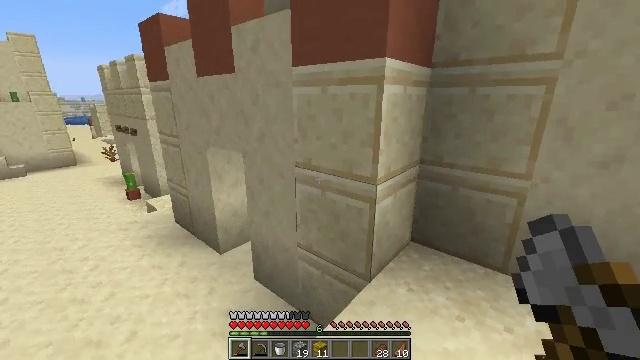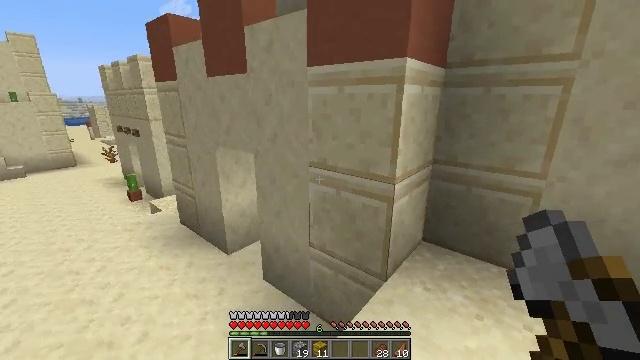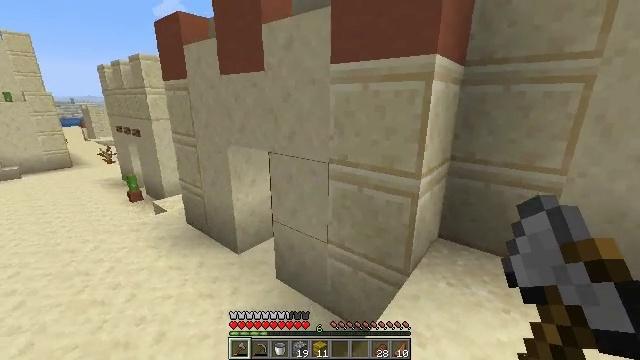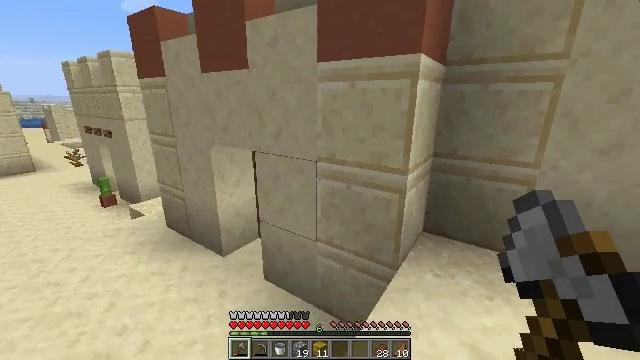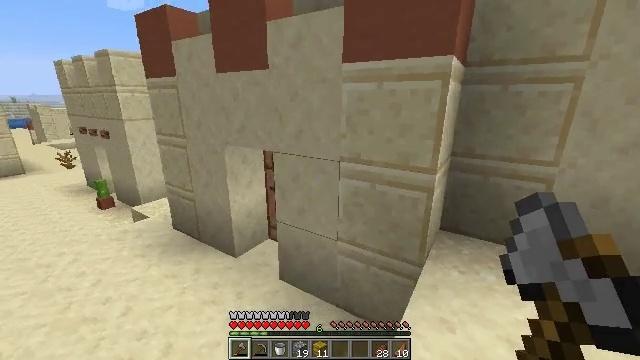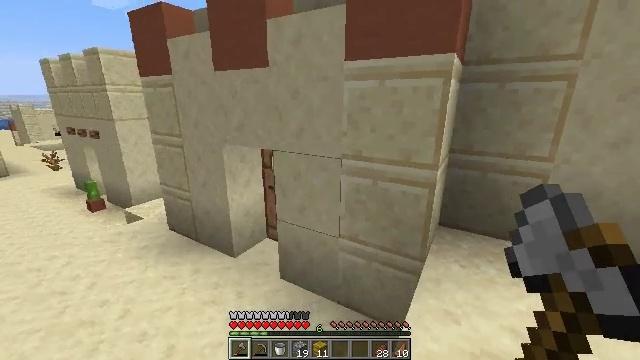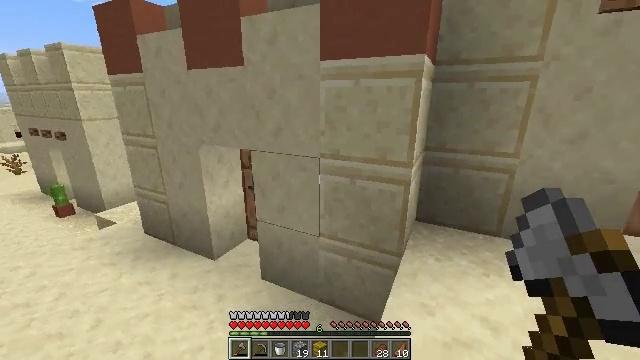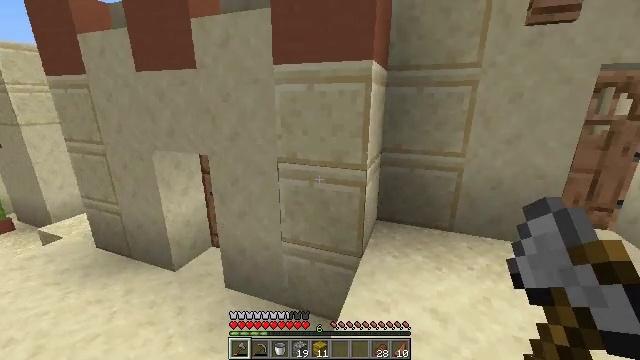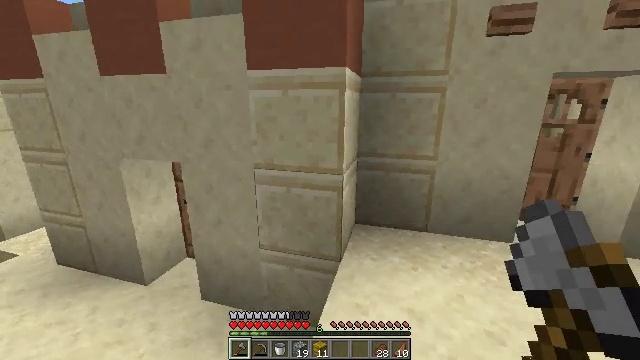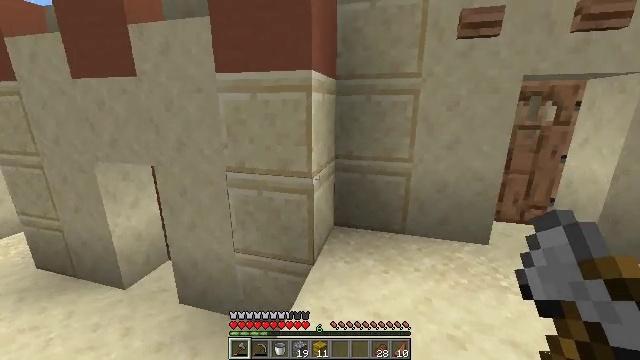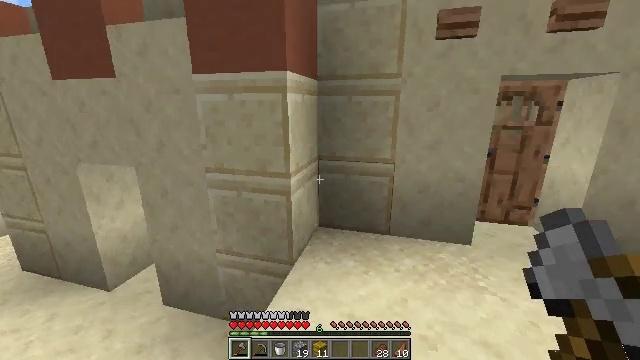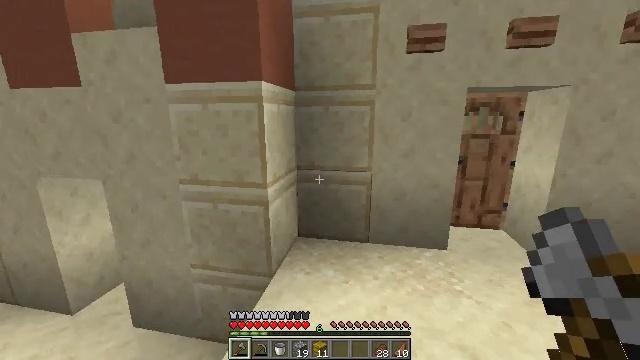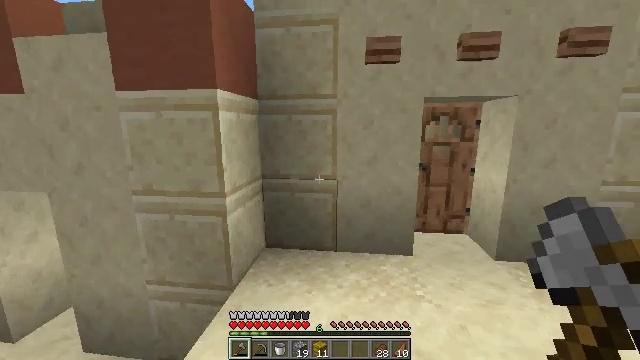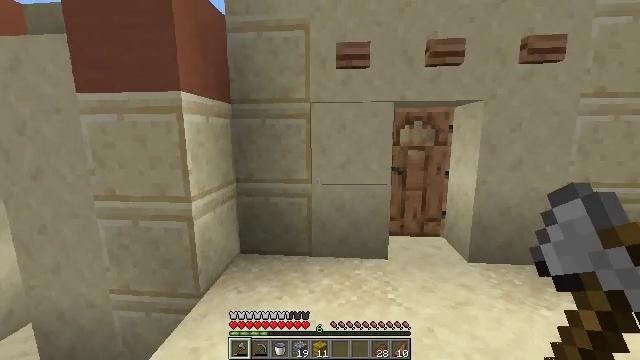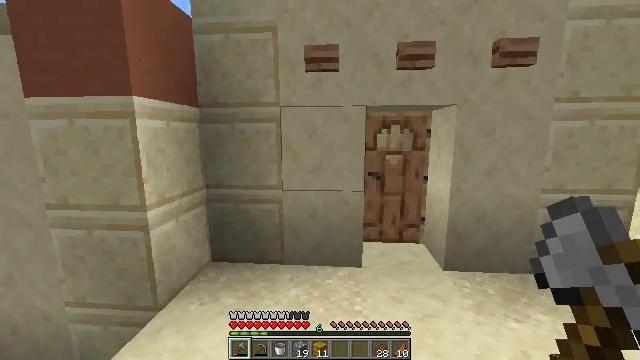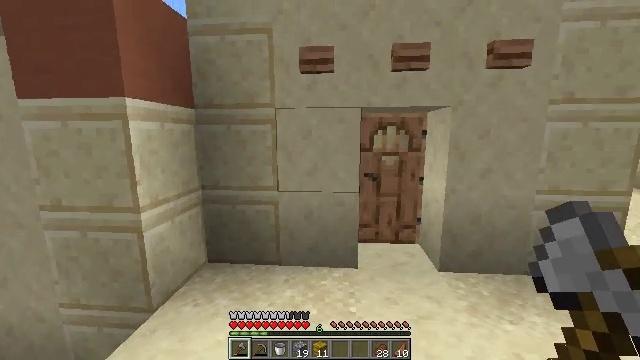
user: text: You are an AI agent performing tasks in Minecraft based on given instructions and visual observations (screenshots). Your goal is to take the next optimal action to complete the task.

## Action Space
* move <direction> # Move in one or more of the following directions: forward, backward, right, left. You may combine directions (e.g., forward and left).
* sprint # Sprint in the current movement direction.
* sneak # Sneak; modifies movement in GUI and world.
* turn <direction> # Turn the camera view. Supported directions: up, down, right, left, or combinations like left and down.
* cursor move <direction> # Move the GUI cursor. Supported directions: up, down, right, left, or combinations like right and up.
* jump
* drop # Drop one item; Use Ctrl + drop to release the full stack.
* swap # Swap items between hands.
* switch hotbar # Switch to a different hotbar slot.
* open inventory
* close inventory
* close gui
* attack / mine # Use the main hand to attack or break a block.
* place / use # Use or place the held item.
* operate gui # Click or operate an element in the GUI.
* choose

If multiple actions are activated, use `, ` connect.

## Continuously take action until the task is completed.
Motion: motion action
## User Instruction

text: Dig up the terracotta.
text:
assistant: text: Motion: move left, sprint
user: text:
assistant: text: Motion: move left, sprint, turn right
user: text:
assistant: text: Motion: move left, sprint, turn right
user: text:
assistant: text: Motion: move left, turn right
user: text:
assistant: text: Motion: move right, turn right
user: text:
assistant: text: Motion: move right, turn right
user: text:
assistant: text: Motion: move right, turn right
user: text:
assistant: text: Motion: move right, turn right and up
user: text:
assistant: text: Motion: move right
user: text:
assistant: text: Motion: move right
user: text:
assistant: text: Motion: move right, turn right and up
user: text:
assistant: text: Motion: move right, sprint, turn right and up
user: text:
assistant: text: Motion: move right, sprint, turn right and up
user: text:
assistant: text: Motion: move forward and move right, sprint
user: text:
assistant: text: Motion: move forward and move right, sprint
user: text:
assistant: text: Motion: move forward and move right, sprint
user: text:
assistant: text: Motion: move forward and move right, sprint
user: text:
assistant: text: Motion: move forward and move right, sprint
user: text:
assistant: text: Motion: move forward, sprint
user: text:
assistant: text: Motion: move forward, sprint, use / place
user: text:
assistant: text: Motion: move forward, sprint, use / place
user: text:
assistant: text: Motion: move forward, sprint, use / place
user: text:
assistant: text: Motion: move forward
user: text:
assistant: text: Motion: move forward
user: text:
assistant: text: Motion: move forward
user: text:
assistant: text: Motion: move forward
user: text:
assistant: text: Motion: move forward, turn down
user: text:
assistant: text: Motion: move forward, turn down
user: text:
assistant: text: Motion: move forward
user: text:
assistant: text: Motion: move forward